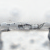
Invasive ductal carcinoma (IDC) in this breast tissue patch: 0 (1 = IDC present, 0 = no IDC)